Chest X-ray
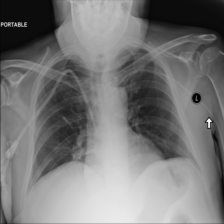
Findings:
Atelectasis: negative
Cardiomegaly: negative
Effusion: positive
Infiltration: negative
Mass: negative
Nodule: negative
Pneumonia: negative
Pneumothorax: negative
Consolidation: negative
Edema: negative
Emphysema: negative
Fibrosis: negative
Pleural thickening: negative
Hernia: negative